Question: Using Team Foundation Server 2103(Web Access).
Whenever I navigate to Backlogs -> My current iteration, I see the User Stories as well as the Tasks all auto expanded.
What I want is I want to default it to Collapse.
Is there any setting for that?

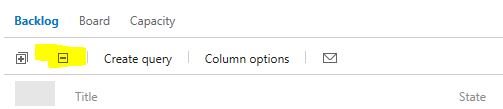
Answer: In an iteration view want you care about is the Tasks (the plan) rather than just the PBI's and this is the default behavior. There is currently no way to change it.